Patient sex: M
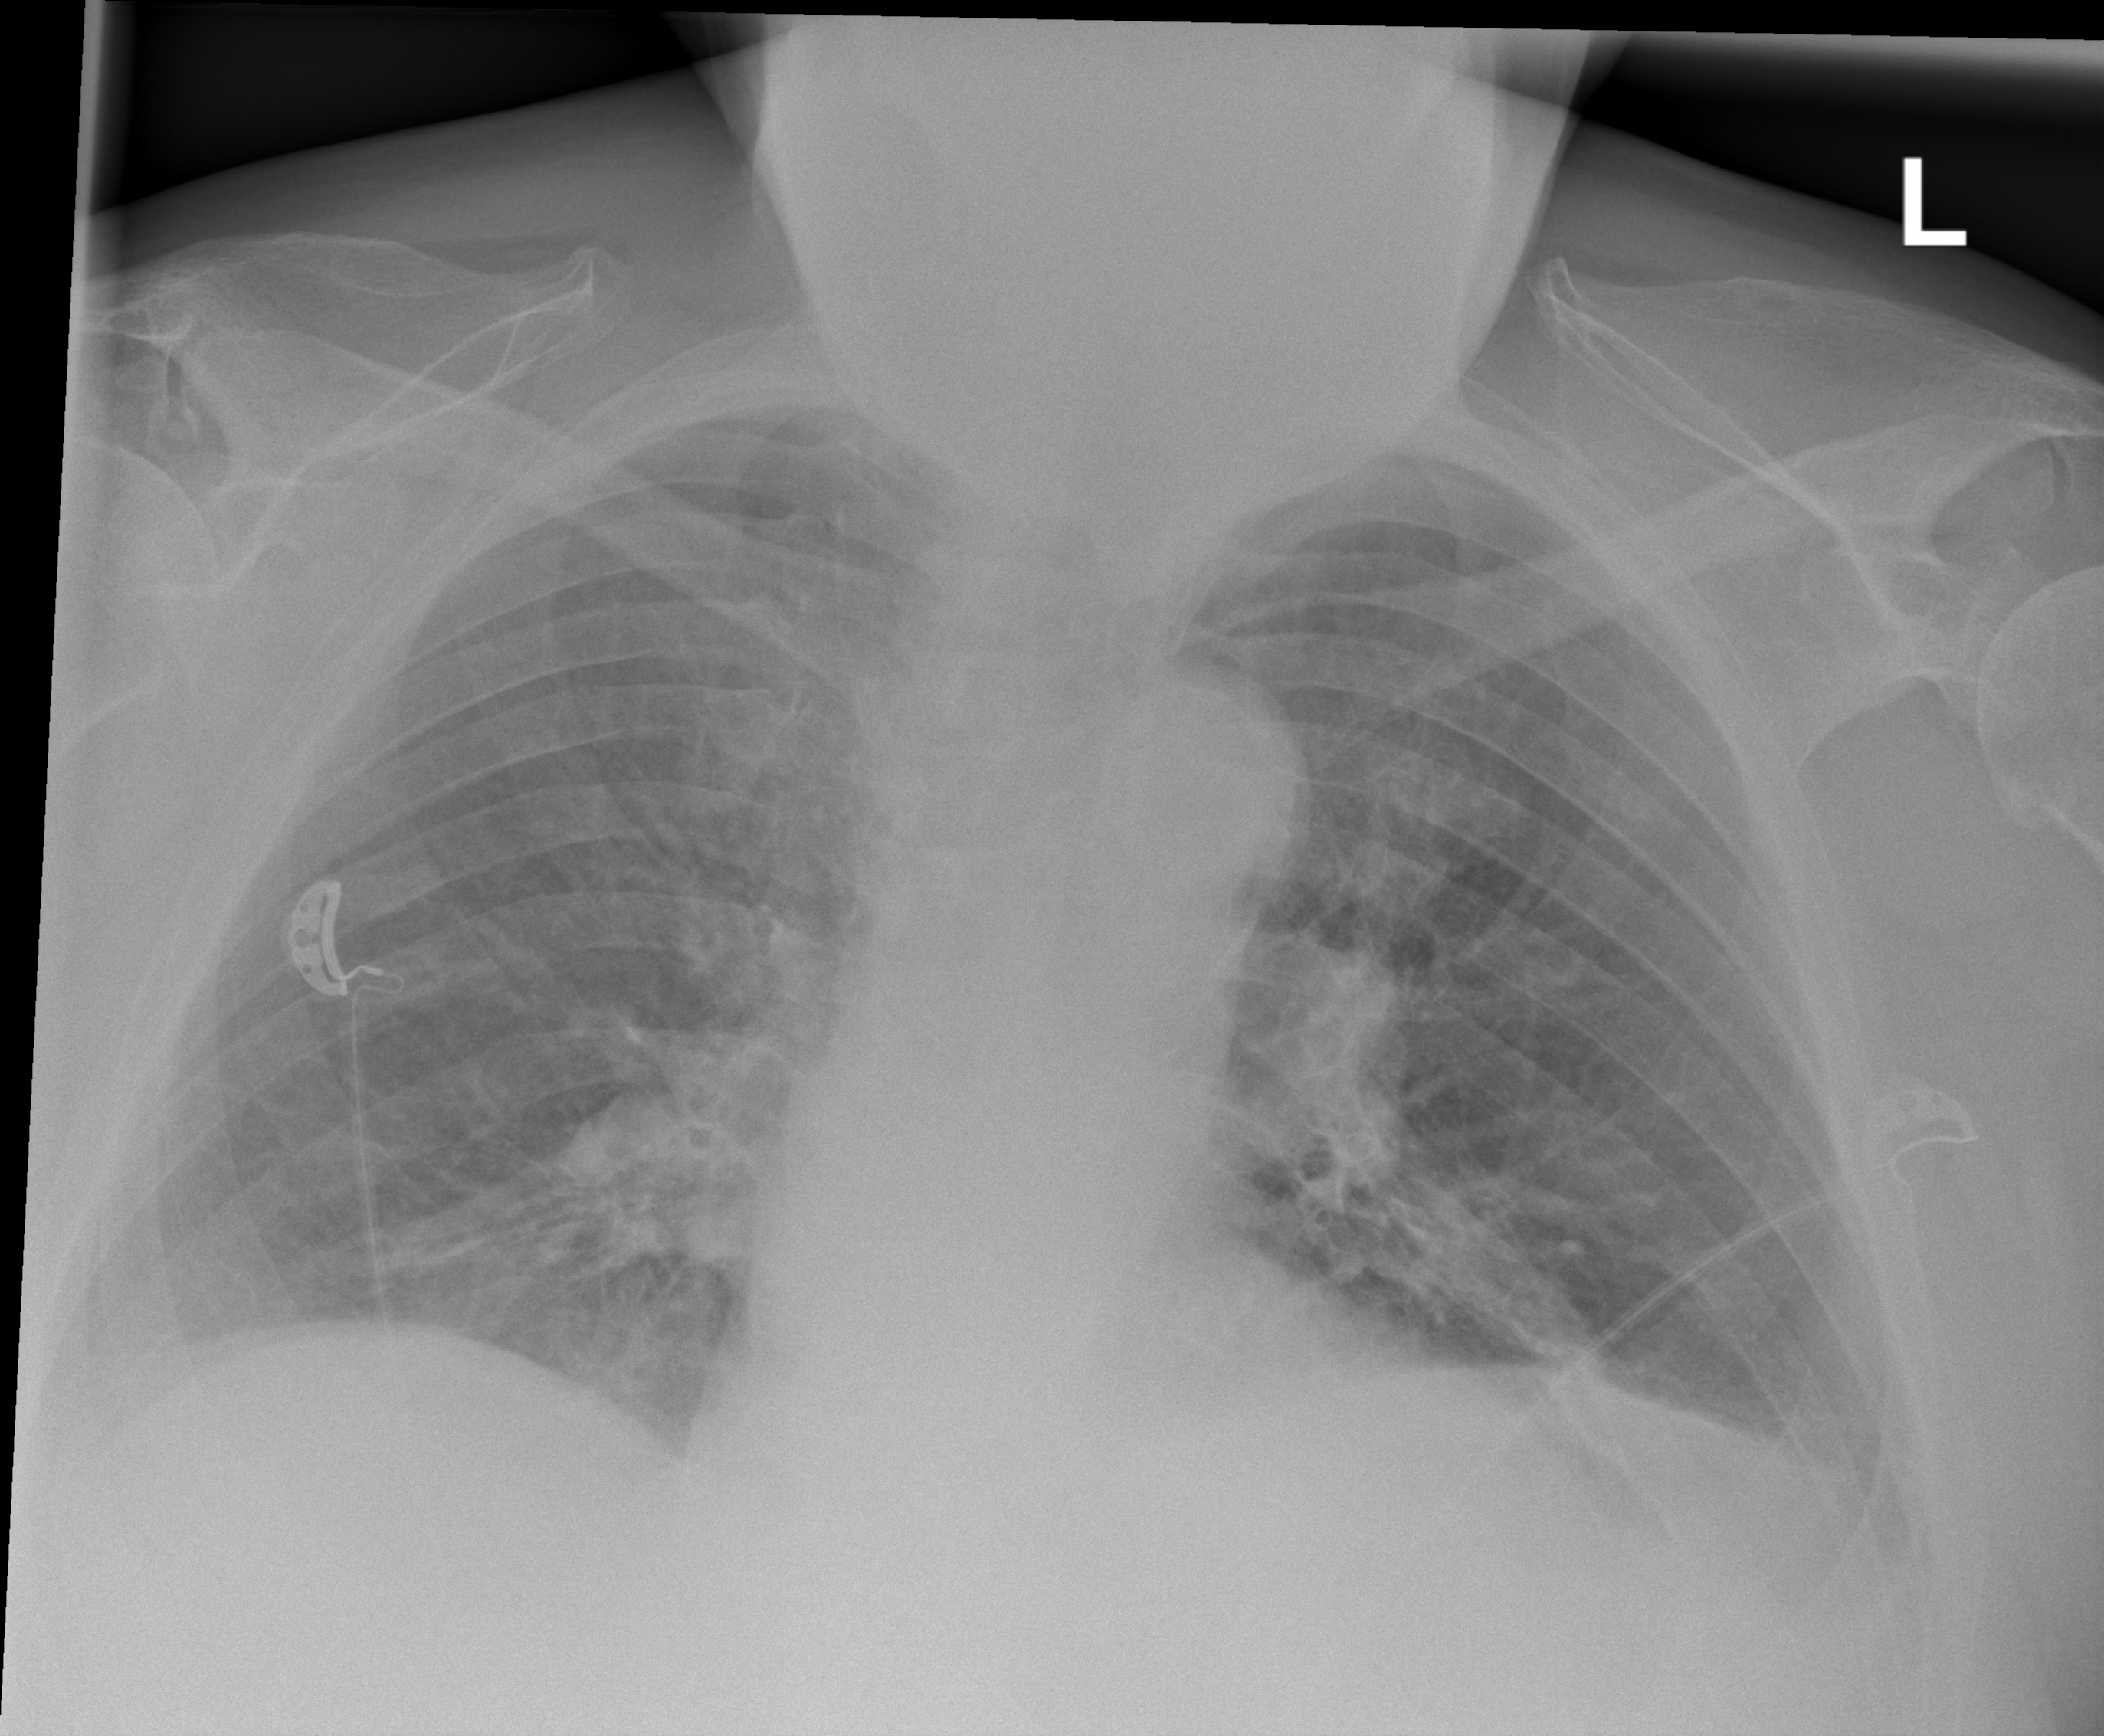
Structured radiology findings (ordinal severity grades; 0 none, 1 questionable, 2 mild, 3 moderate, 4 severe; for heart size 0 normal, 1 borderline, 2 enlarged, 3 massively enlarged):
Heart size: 1
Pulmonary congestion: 2
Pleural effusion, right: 2
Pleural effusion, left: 2
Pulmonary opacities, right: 2
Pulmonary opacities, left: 2
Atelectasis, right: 2
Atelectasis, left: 2